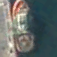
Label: Towing_vessel